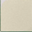
Piece: xx